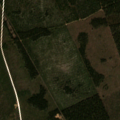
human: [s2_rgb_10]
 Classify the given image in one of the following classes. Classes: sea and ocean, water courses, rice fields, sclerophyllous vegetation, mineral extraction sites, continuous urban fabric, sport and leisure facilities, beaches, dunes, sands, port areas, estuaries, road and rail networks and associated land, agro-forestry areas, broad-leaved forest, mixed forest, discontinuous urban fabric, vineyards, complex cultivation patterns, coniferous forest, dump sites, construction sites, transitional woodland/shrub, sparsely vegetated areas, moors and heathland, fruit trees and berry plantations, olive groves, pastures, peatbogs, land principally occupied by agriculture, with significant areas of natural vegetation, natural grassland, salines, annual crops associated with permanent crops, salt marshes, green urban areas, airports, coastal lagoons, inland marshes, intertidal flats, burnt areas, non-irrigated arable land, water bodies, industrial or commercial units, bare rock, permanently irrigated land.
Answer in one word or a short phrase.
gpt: coniferous forest, transitional woodland/shrub